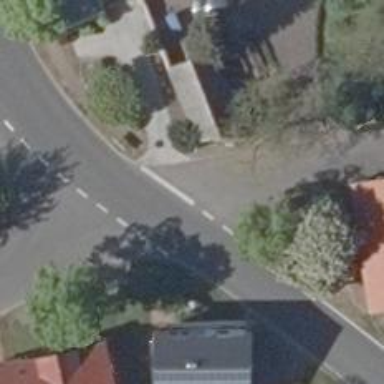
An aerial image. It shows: Stop road.